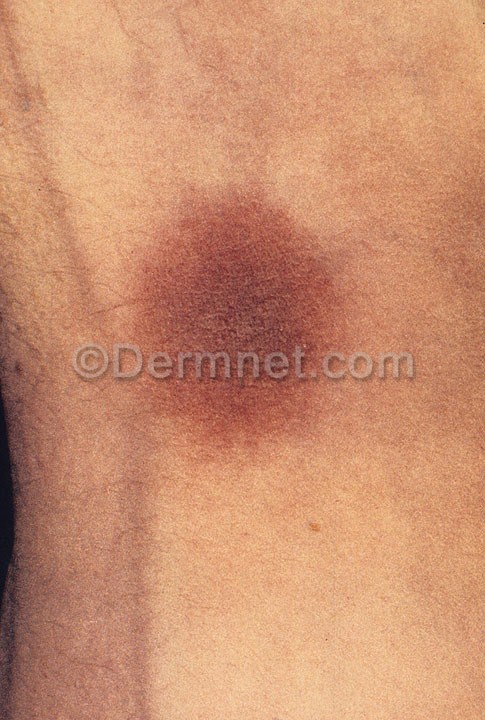
Disease: Exanthems and Drug Eruptions